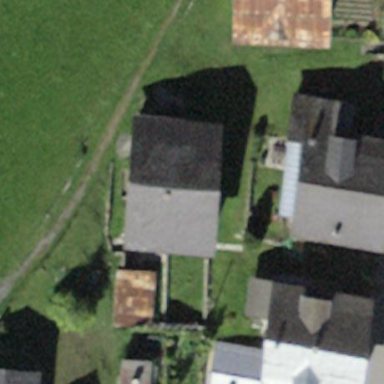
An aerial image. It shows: Detached building.